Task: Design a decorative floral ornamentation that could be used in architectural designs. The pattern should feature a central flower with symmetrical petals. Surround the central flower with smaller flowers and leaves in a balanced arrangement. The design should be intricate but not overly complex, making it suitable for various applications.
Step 1755:
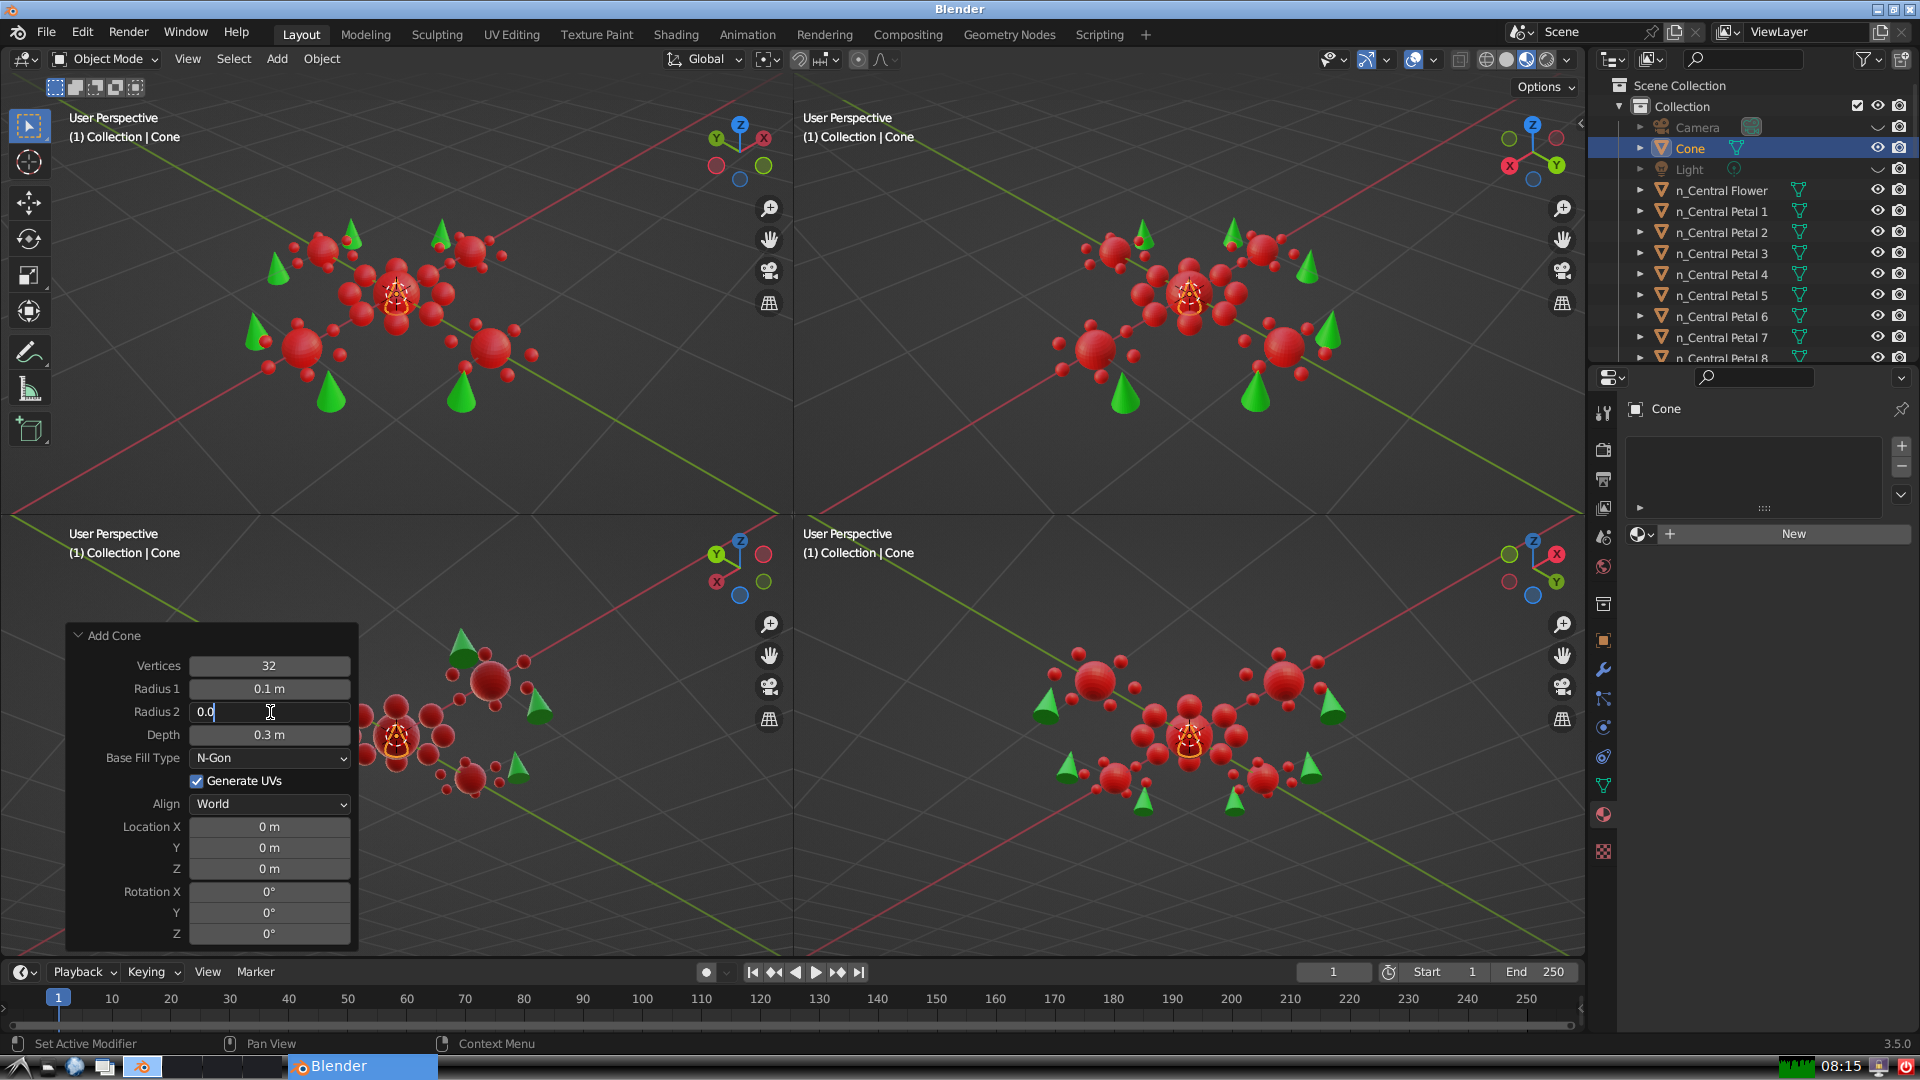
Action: {"key_press": ['Return']}